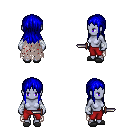
a pixel art fantasy rpg character, female body template, dark elf, purple skin, gray tattered cape, red pants, blue unkempt hairstyle, white cloth bandages, gray slippers, dagger, four views (front, back, left, right), 2x2 character sprite sheet, small pixel art, hard edges, no anti-aliasing